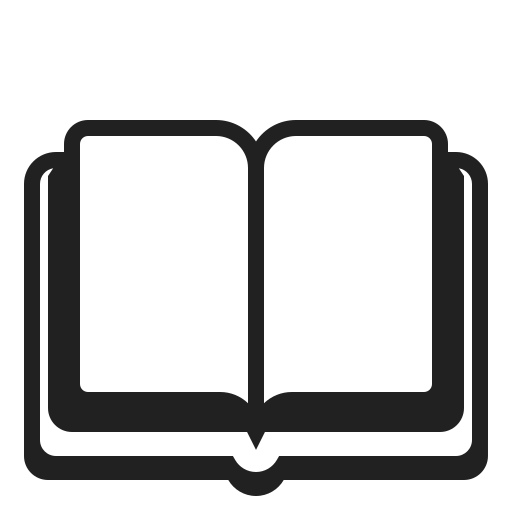
open book high contrast